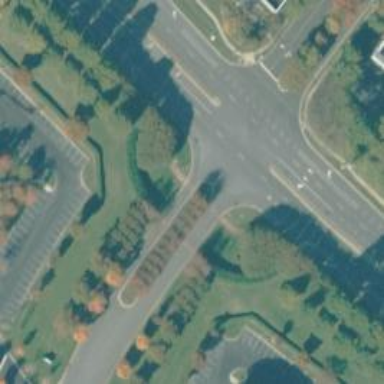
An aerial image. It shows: Marked road crossing.